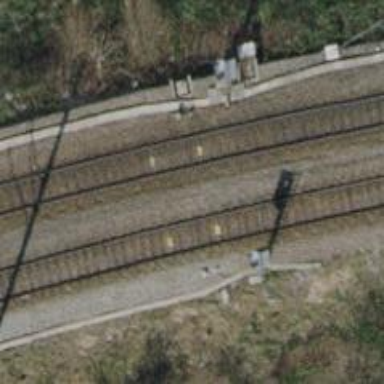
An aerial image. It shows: One railway track on embankment with electrified contact line.